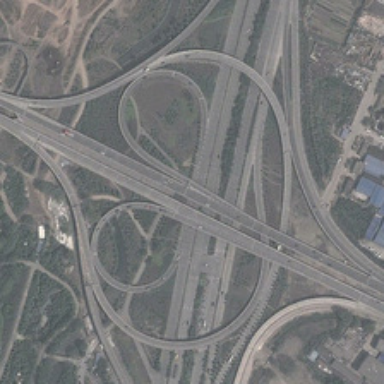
Many green trees are near a viaduct with some cars .